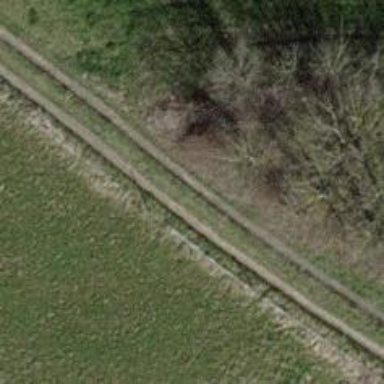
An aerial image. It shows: Track road with grade4 tracktype.